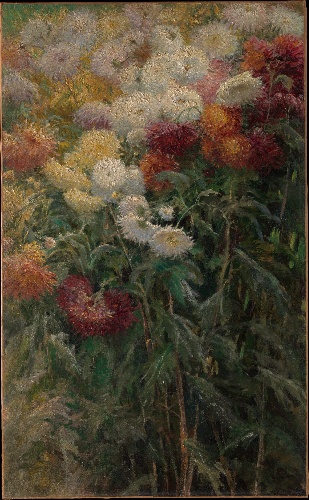
Title: Chrysanthemums in the Garden at Petit-Gennevilliers
Artist: Gustave Caillebotte
Artist bio: French, Paris 1848–1894 Gennevilliers
Date: 1893
Object type: Painting
Classification: Paintings
Medium: Oil on canvas
Dimensions: 39 1/8 × 24 1/4 in. (99.4 × 61.6 cm)
Department: European Paintings
Credit line: Gift of the Honorable John C. Whitehead, 2014
Accession year: 2014
Repository: Metropolitan Museum of Art, New York, NY
Tags: Flowers|Paris